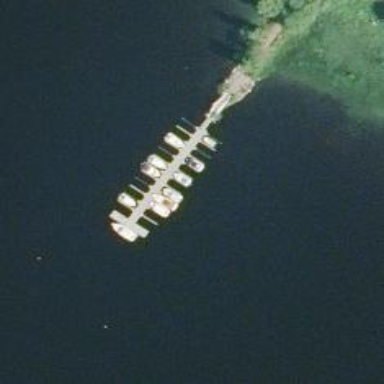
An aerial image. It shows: Pier with mooring facilities.